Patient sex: F
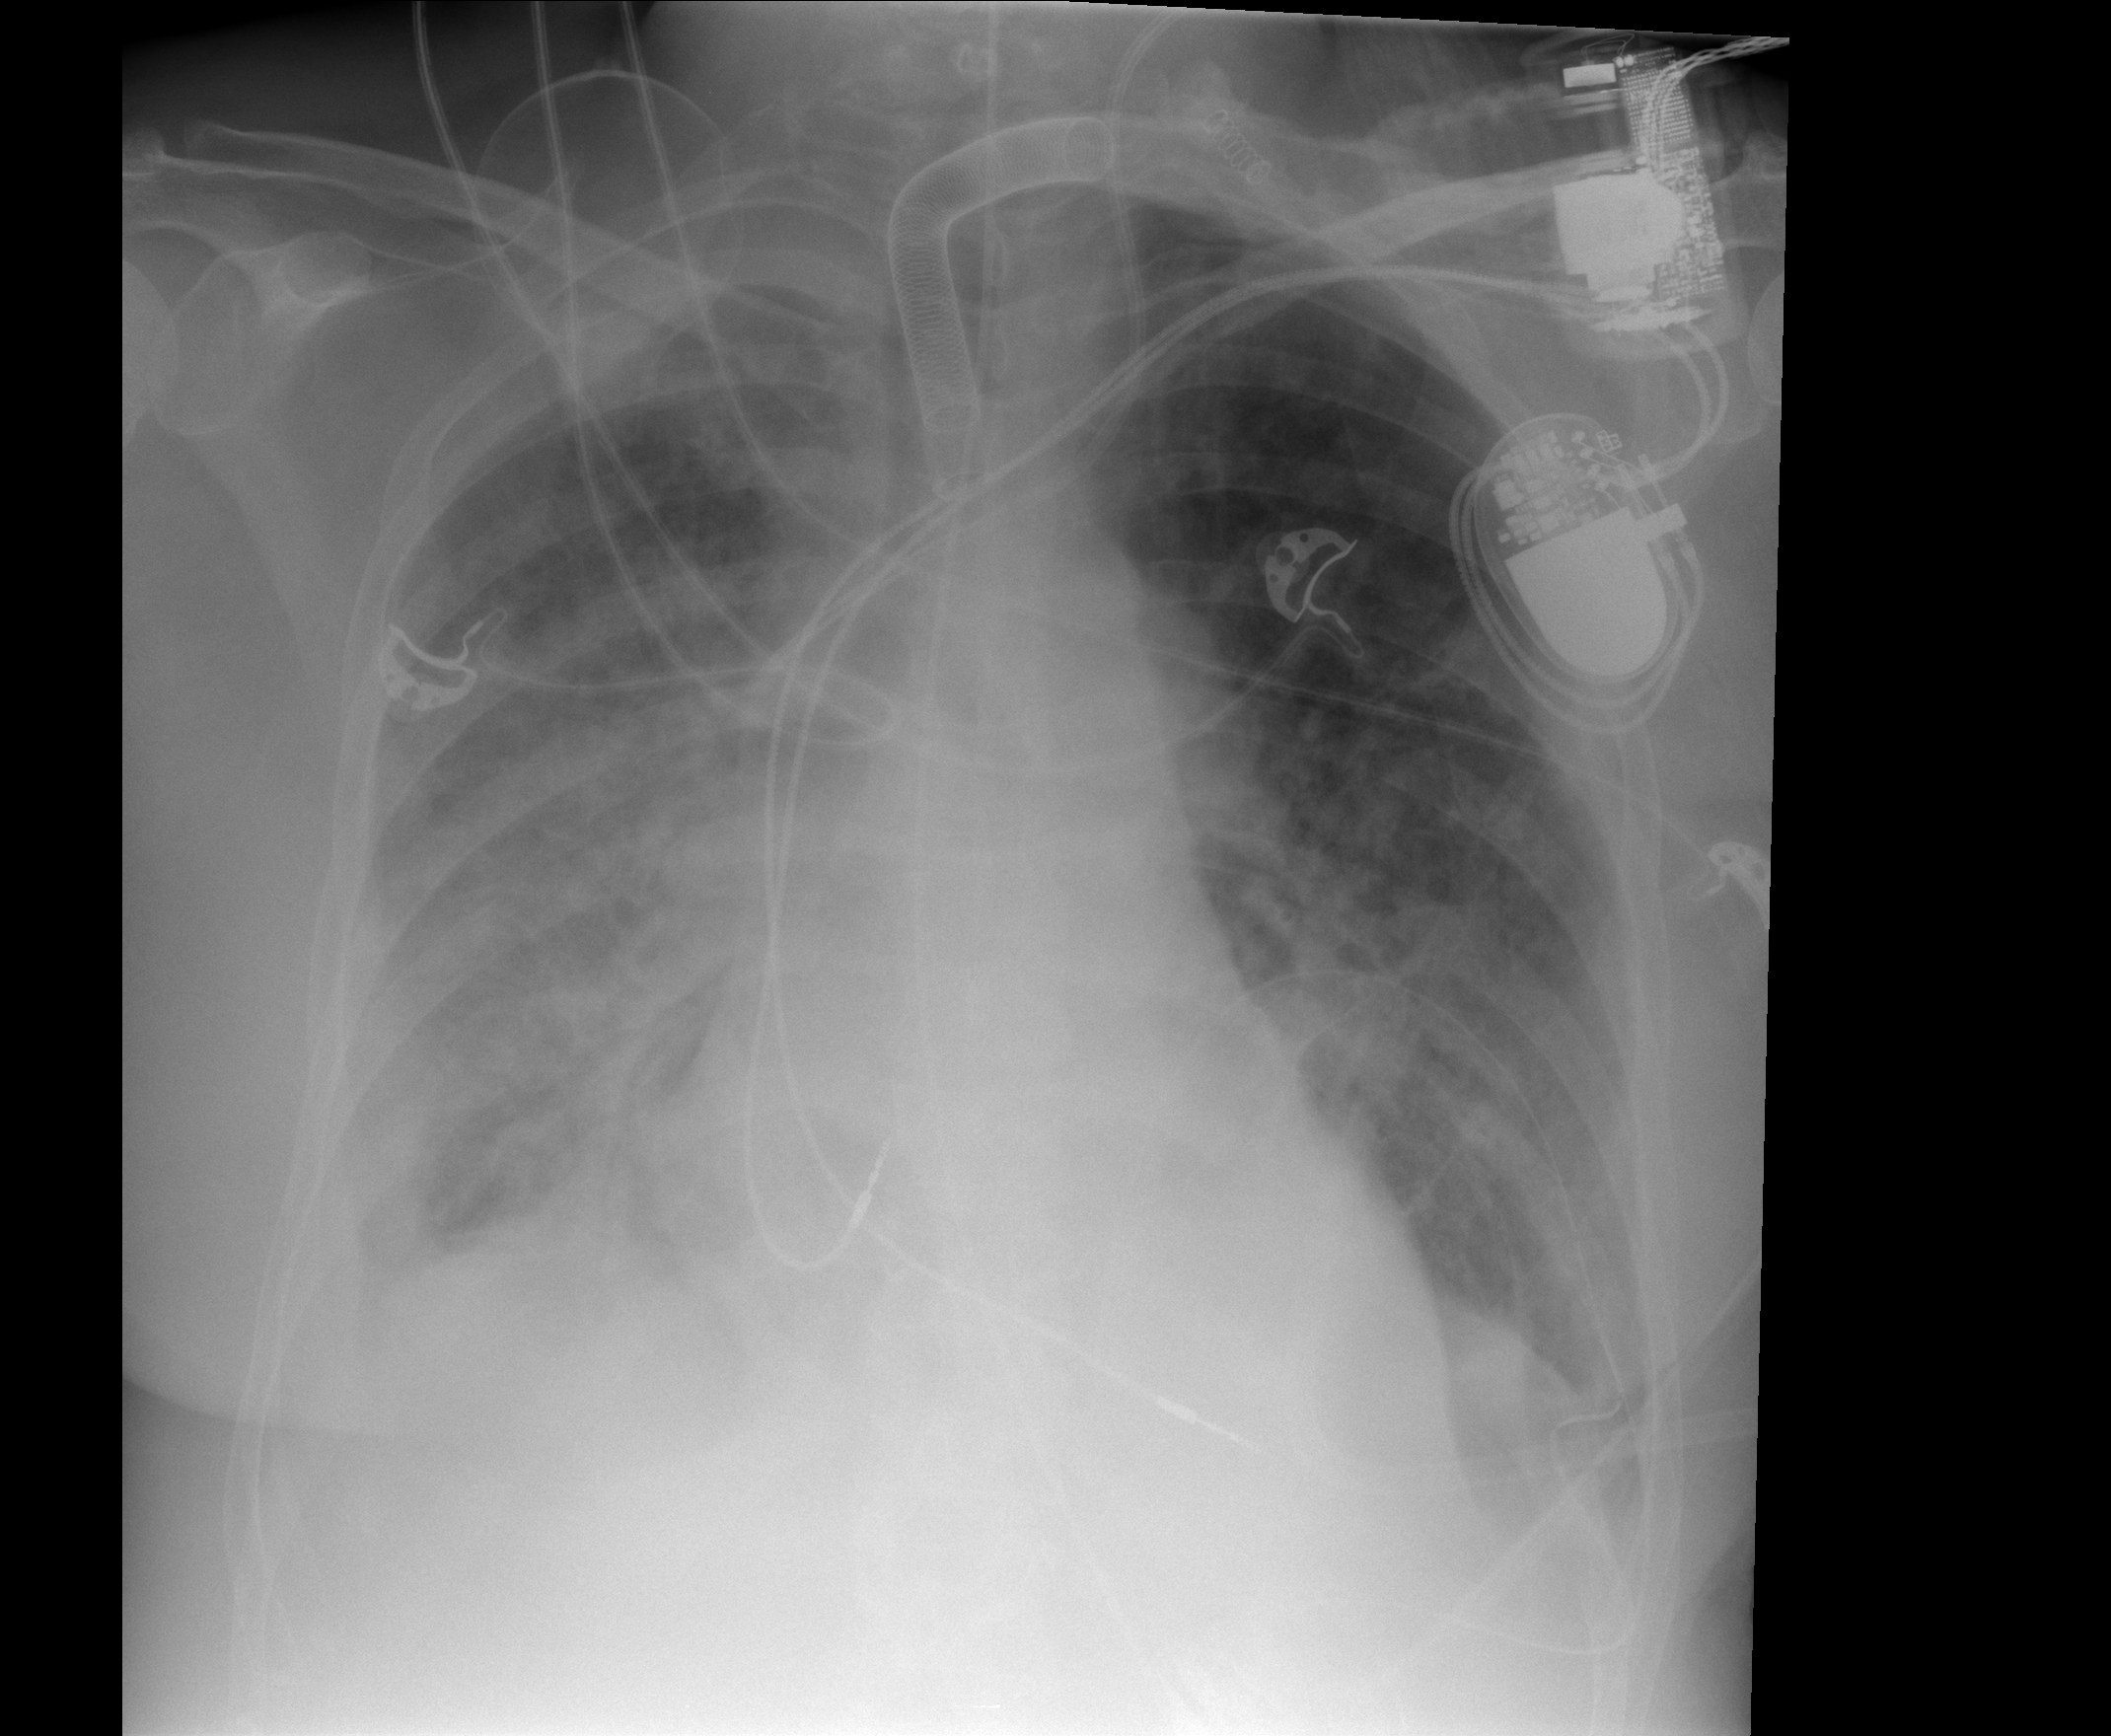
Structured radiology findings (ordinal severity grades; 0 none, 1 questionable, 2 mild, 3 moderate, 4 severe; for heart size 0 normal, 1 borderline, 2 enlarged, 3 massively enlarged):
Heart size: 0
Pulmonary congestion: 3
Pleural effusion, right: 2
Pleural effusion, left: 2
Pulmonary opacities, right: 3
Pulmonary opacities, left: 2
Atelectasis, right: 2
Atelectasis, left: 2